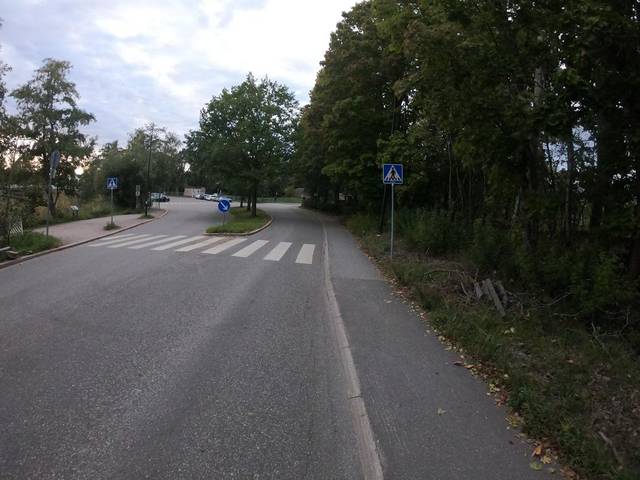
Region: Finland
Coordinates: 60.189, 24.887